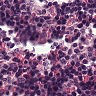
Metastatic tissue present: no